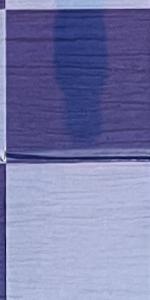
Label: Empty